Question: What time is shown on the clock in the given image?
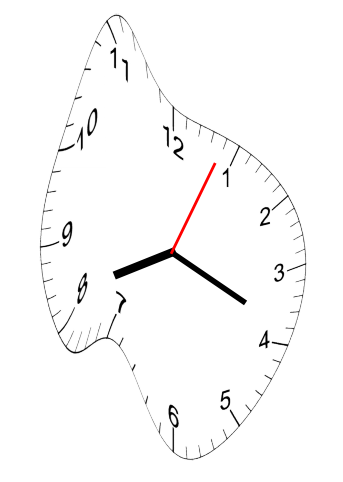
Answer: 08:19:04